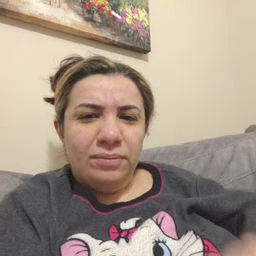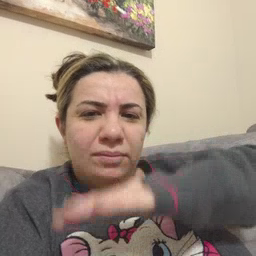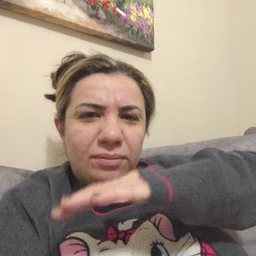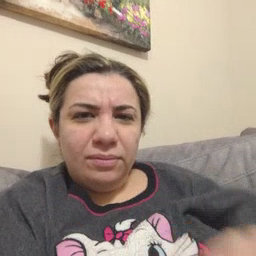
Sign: table